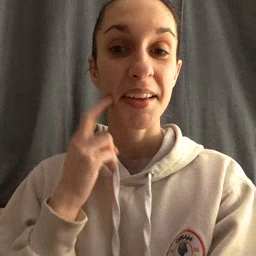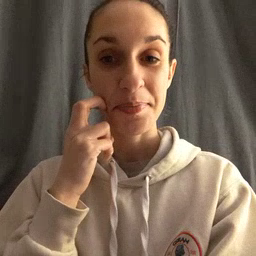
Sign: gum